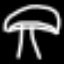
Label: mushroom